Question: I'm getting this error when I try to save my user entity to the database
'org.hibernate.PersistentObjectException: detached entity passed to persist: kpi.diploma.ovcharenko.entity.user.AppUser'
Some more information where where does this error appear
'''
at kpi.diploma.ovcharenko.service.user.LibraryUserService.createPasswordResetTokenForUser(LibraryUserService.java:165) ~[classes/:na]
at kpi.diploma.ovcharenko.service.user.LibraryUserService$$FastClassBySpringCGLIB$$ca63bf4b.invoke(<generated>) ~[classes/:na]
at org.springframework.cglib.proxy.MethodProxy.invoke(MethodProxy.java:218) ~[spring-core-5.3.10.jar:5.3.10]
at org.springframework.aop.framework.CglibAopProxy$DynamicAdvisedInterceptor.intercept(CglibAopProxy.java:688) ~[spring-aop-5.3.10.jar:5.3.10]
at kpi.diploma.ovcharenko.service.user.LibraryUserService$$EnhancerBySpringCGLIB$$6160822e.createVerificationTokenForUser(<generated>) ~[classes/:na]
at kpi.diploma.ovcharenko.service.activation.RegistrationListener.confirmRegistration(RegistrationListener.java:39) ~[classes/:na]
at kpi.diploma.ovcharenko.service.activation.RegistrationListener.onApplicationEvent(RegistrationListener.java:32) ~[classes/:na]
at kpi.diploma.ovcharenko.service.activation.RegistrationListener.onApplicationEvent(RegistrationListener.java:16) ~[classes/:na]
at org.springframework.context.event.SimpleApplicationEventMulticaster.doInvokeListener(SimpleApplicationEventMulticaster.java:176) ~[spring-context-5.3.10.jar:5.3.10]
at org.springframework.context.event.SimpleApplicationEventMulticaster.invokeListener(SimpleApplicationEventMulticaster.java:169) ~[spring-context-5.3.10.jar:5.3.10]
at org.springframework.context.event.SimpleApplicationEventMulticaster.multicastEvent(SimpleApplicationEventMulticaster.java:143) ~[spring-context-5.3.10.jar:5.3.10]
at org.springframework.context.support.AbstractApplicationContext.publishEvent(AbstractApplicationContext.java:421) ~[spring-context-5.3.10.jar:5.3.10]
at org.springframework.context.support.AbstractApplicationContext.publishEvent(AbstractApplicationContext.java:378) ~[spring-context-5.3.10.jar:5.3.10]
at kpi.diploma.ovcharenko.controller.UserController.registerUserAccount(UserController.java:96) ~[classes/:na]
'''
As you can see error appeared in this method. In this method I create a verification token for user
'''
@Override
@Transactional
public void createVerificationTokenForUser(final AppUser user, final String token) {
final VerificationToken myToken = new VerificationToken(token, user);
verificationTokenRepository.save(myToken);
}
'''
I call this method in my RegistrationListener
'''
private void confirmRegistration(OnRegistrationCompleteEvent event) {
AppUser user = event.getUser();
log.info(user.toString());
String token = UUID.randomUUID().toString();
userService.createVerificationTokenForUser(user, token);
final SimpleMailMessage email = constructEmailMessage(event, user, token);
mailSender.send(email);
}
'''
And how I call my confirmRegistration method in the RegistrationListener
'''
@Override
public void onApplicationEvent(OnRegistrationCompleteEvent event) {
this.confirmRegistration(event);
}
'''
And this RegistrationListener I used in my Controller like this
'''
@PostMapping("/registration")
public String registerUserAccount(@ModelAttribute("user") @Valid UserModel userModel, BindingResult result, HttpServletRequest request) {
AppUser existing = userService.findByEmail(userModel.getEmail());
if (existing != null) {
result.rejectValue("email", null, "There is already an account registered with that email");
}
if (result.hasErrors()) {
return "registration";
}
AppUser registeredUser = userService.save(userModel);
log.info(registeredUser.toString());
String appUrl = request.getContextPath();
eventPublisher.publishEvent(new OnRegistrationCompleteEvent(registeredUser, request.getLocale(), appUrl));
return "redirect:/regSuccessfully";
}
'''
As you can see I have log.info() in the controller and in the listener, its because I thought that the problem can be because something wrong with user ID, but, when my logs showed that with user and user id is everything is ok
'''
2022-05-16 21:33:27.522 INFO 65143 --- [nio-8080-exec-7] k.d.o.controller.UserController : AppUser{id=42, firstName='ovcharenko.messor@gmail.com', lastName='ovcharenko.messor@gmail.com', email='ovcharenko.messor@gmail.com', telephoneNumber='', password='$2a$10$4ao20SYR2QJsQ.Fj50Jek.ZBRG0R0g9N8t3iaksUx2.byIb0fj6Y6', registrationDate=2022-05-16 21:33:27.492, enabled=false, roles=[kpi.diploma.ovcharenko.entity.user.UserRole@bbe3026f], bookCards=[]}
2022-05-16 21:33:27.523 INFO 65143 --- [nio-8080-exec-7] k.d.o.s.activation.RegistrationListener : AppUser{id=42, firstName='ovcharenko.messor@gmail.com', lastName='ovcharenko.messor@gmail.com', email='ovcharenko.messor@gmail.com', telephoneNumber='', password='$2a$10$4ao20SYR2QJsQ.Fj50Jek.ZBRG0R0g9N8t3iaksUx2.byIb0fj6Y6', registrationDate=2022-05-16 21:33:27.492, enabled=false, roles=[kpi.diploma.ovcharenko.entity.user.UserRole@bbe3026f], bookCards=[]}
'''
And another point is that after I try to register user, i am getting the error as above, but my user is successfully saved into the database
[
Here is my AppUser class and VerificationToken class
'''
@Getter
@Setter
@Entity
@NoArgsConstructor
@AllArgsConstructor
@Builder(toBuilder = true)
@Table(uniqueConstraints = @UniqueConstraint(columnNames = "email"), name = "library_user")
public class AppUser {
@Id
@Column(name = "id")
@GeneratedValue(strategy = GenerationType.AUTO)
private Long id;
@NotEmpty
@Column(name = "first_name")
private String firstName;
@NotEmpty
@Column(name = "last_name")
private String lastName;
@NotEmpty
@Email
@Column(name = "email")
private String email;
@Column(name = "number")
private String telephoneNumber;
@NotEmpty
@Column(name = "password")
private String password;
@CreationTimestamp
@Column(name = "create_time")
private Timestamp registrationDate;
@Column(name = "enabled")
private boolean enabled;
@ManyToMany(cascade = CascadeType.ALL, fetch = FetchType.LAZY)
@JoinTable(
name = "user_roles",
joinColumns = @JoinColumn(name = "user_id"),
inverseJoinColumns = @JoinColumn(name = "role_id")
)
private Collection<UserRole> roles = new HashSet<>();
@EqualsAndHashCode.Exclude
@OnDelete(action = OnDeleteAction.CASCADE)
@OneToMany(mappedBy = "book", fetch = FetchType.EAGER)
private Set<BookCard> bookCards = new HashSet<>();
public void addBookCard(BookCard bookCard) {
bookCards.add(bookCard);
bookCard.setUser(this);
}
@Override
public boolean equals(Object o) {
if (this == o) return true;
if (o == null || getClass() != o.getClass()) return false;
AppUser user = (AppUser) o;
return Objects.equals(id, user.id) &&
Objects.equals(firstName, user.firstName) &&
Objects.equals(lastName, user.lastName) &&
Objects.equals(email, user.email) &&
Objects.equals(password, user.password);
}
@Override
public int hashCode() {
return Objects.hash(id, firstName, lastName, email, password);
}
public void setRoles(Collection<UserRole> roles) {
this.roles = roles;
}
@Override
public String toString() {
return "AppUser{" +
"id=" + id +
", firstName='" + firstName + ''' +
", lastName='" + lastName + ''' +
", email='" + email + ''' +
", telephoneNumber='" + telephoneNumber + ''' +
", password='" + password + ''' +
", registrationDate=" + registrationDate +
", enabled=" + enabled +
", roles=" + roles +
", bookCards=" + bookCards +
'}';
}
}
'''
'''
@Getter
@Setter
@Entity
@NoArgsConstructor
@AllArgsConstructor
@Builder(toBuilder = true)
@Table(name = "verification_token")
public class VerificationToken {
private static final int EXPIRATION = 60 * 24;
@Id
@GeneratedValue(strategy = GenerationType.AUTO)
private Long id;
private String token;
@OneToOne
@JoinColumn(nullable = false, name = "user_id", foreignKey = @ForeignKey(name = "FK_VERIFY_USER"))
private AppUser user;
private Date expiryDate;
public VerificationToken(final String token, final AppUser user) {
super();
this.token = token;
this.user = user;
this.expiryDate = calculateExpiryDate();
}
public Long getId() {
return id;
}
public String getToken() {
return token;
}
public void setToken(final String token) {
this.token = token;
}
public AppUser getUser() {
return user;
}
public void setUser(final AppUser user) {
this.user = user;
}
public Date getExpiryDate() {
return expiryDate;
}
public void setExpiryDate(final Date expiryDate) {
this.expiryDate = expiryDate;
}
private Date calculateExpiryDate() {
final Calendar cal = Calendar.getInstance();
cal.setTimeInMillis(new Date().getTime());
cal.add(Calendar.MINUTE, VerificationToken.EXPIRATION);
return new Date(cal.getTime().getTime());
}
public void updateToken(final String token) {
this.token = token;
this.expiryDate = calculateExpiryDate();
}
@Override
public boolean equals(Object o) {
if (this == o) return true;
if (o == null || getClass() != o.getClass()) return false;
VerificationToken that = (VerificationToken) o;
return Objects.equals(token, that.token) && Objects.equals(user, that.user) && Objects.equals(expiryDate, that.expiryDate);
}
@Override
public int hashCode() {
return Objects.hash(token, user, expiryDate);
}
}
'''
I tried different variants with of , for example (cascade = CascadeType.ALL, cascade = CascadeType.MERGE). Also as you can see in VerificationToken class, I tried to delete any type of cascade, but it doesn't help me. I don't have any idea how can I solve this problem
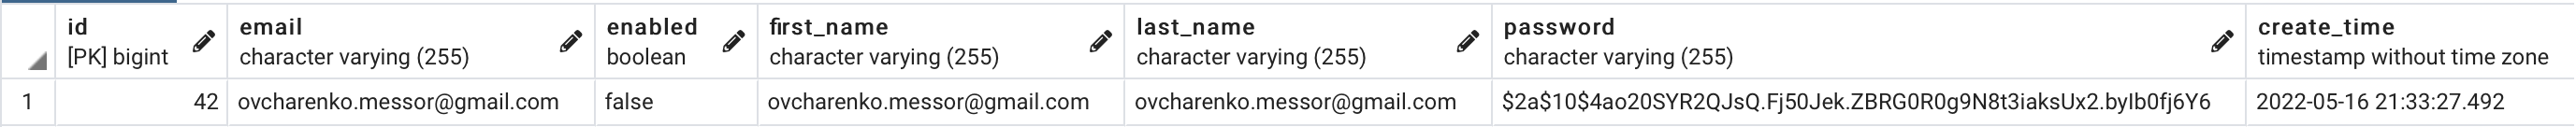
Answer: You probably load the user within a transaction and then create and publish an event on which you set the user. After the transactional method where you created and published the event has ended, the transaction ends as well and the 'AppUser' entity becomes detached from the persistence context. In order to use it further like an entity that you have just obtained from a repository or the 'EntityManager', you need to "reattach" it to the context. You can read more about the lifecycle of a Hibernate entity in the <URL>.
Alternatively, you could load the 'AppUser' again within the same transaction where you want to persist the 'VerificationToken'. You could for example change your method to:
'''
private final AppUserRepository appUserRepository;
@Override
@Transactional
public void createVerificationTokenForUser(final String userId, final String token) {
final AppUser user = appUserRepository.findById(userId).orElseThrow();
final VerificationToken myToken = new VerificationToken(token, user);
verificationTokenRepository.save(myToken);
}
'''